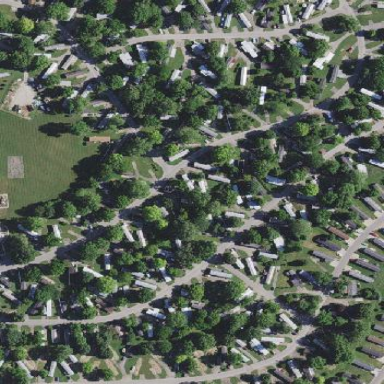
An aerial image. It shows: Residential area known as trailer park.